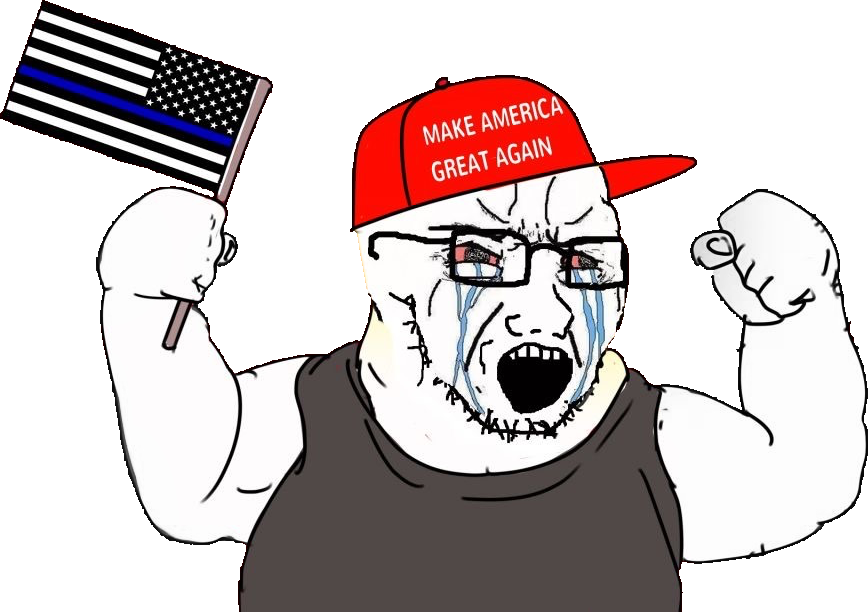
Label: 5_Zoomer